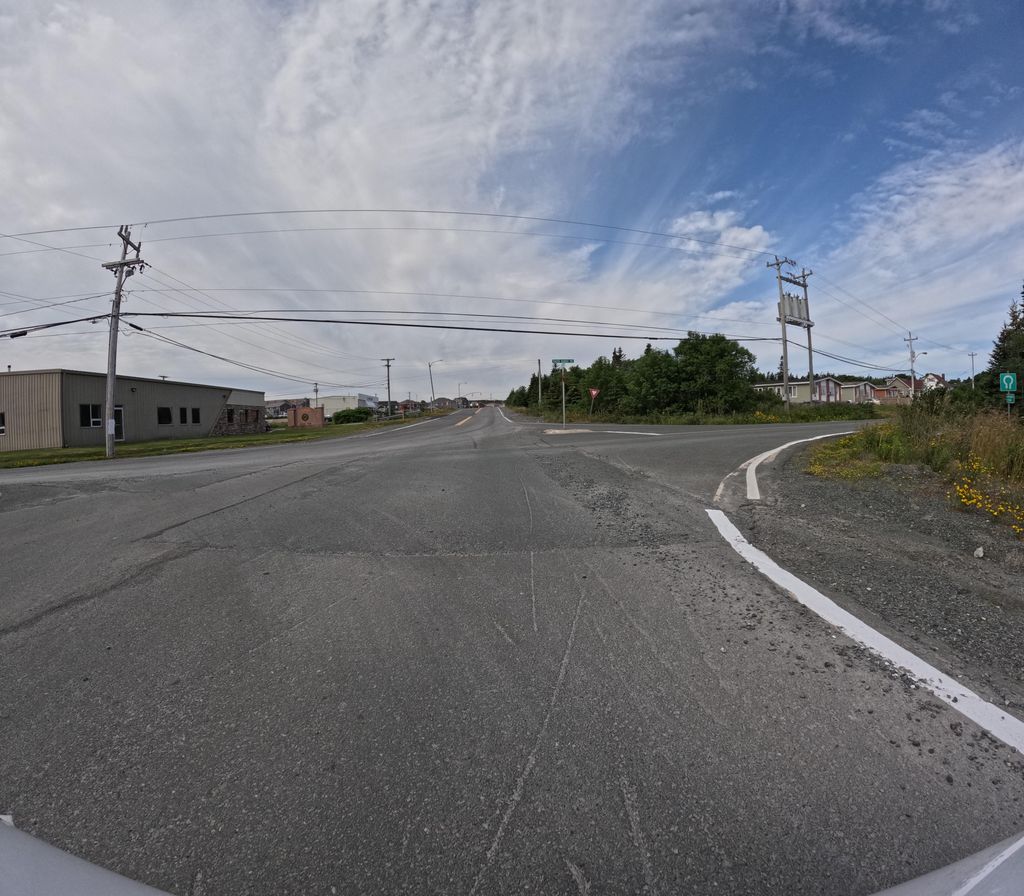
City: st_johns